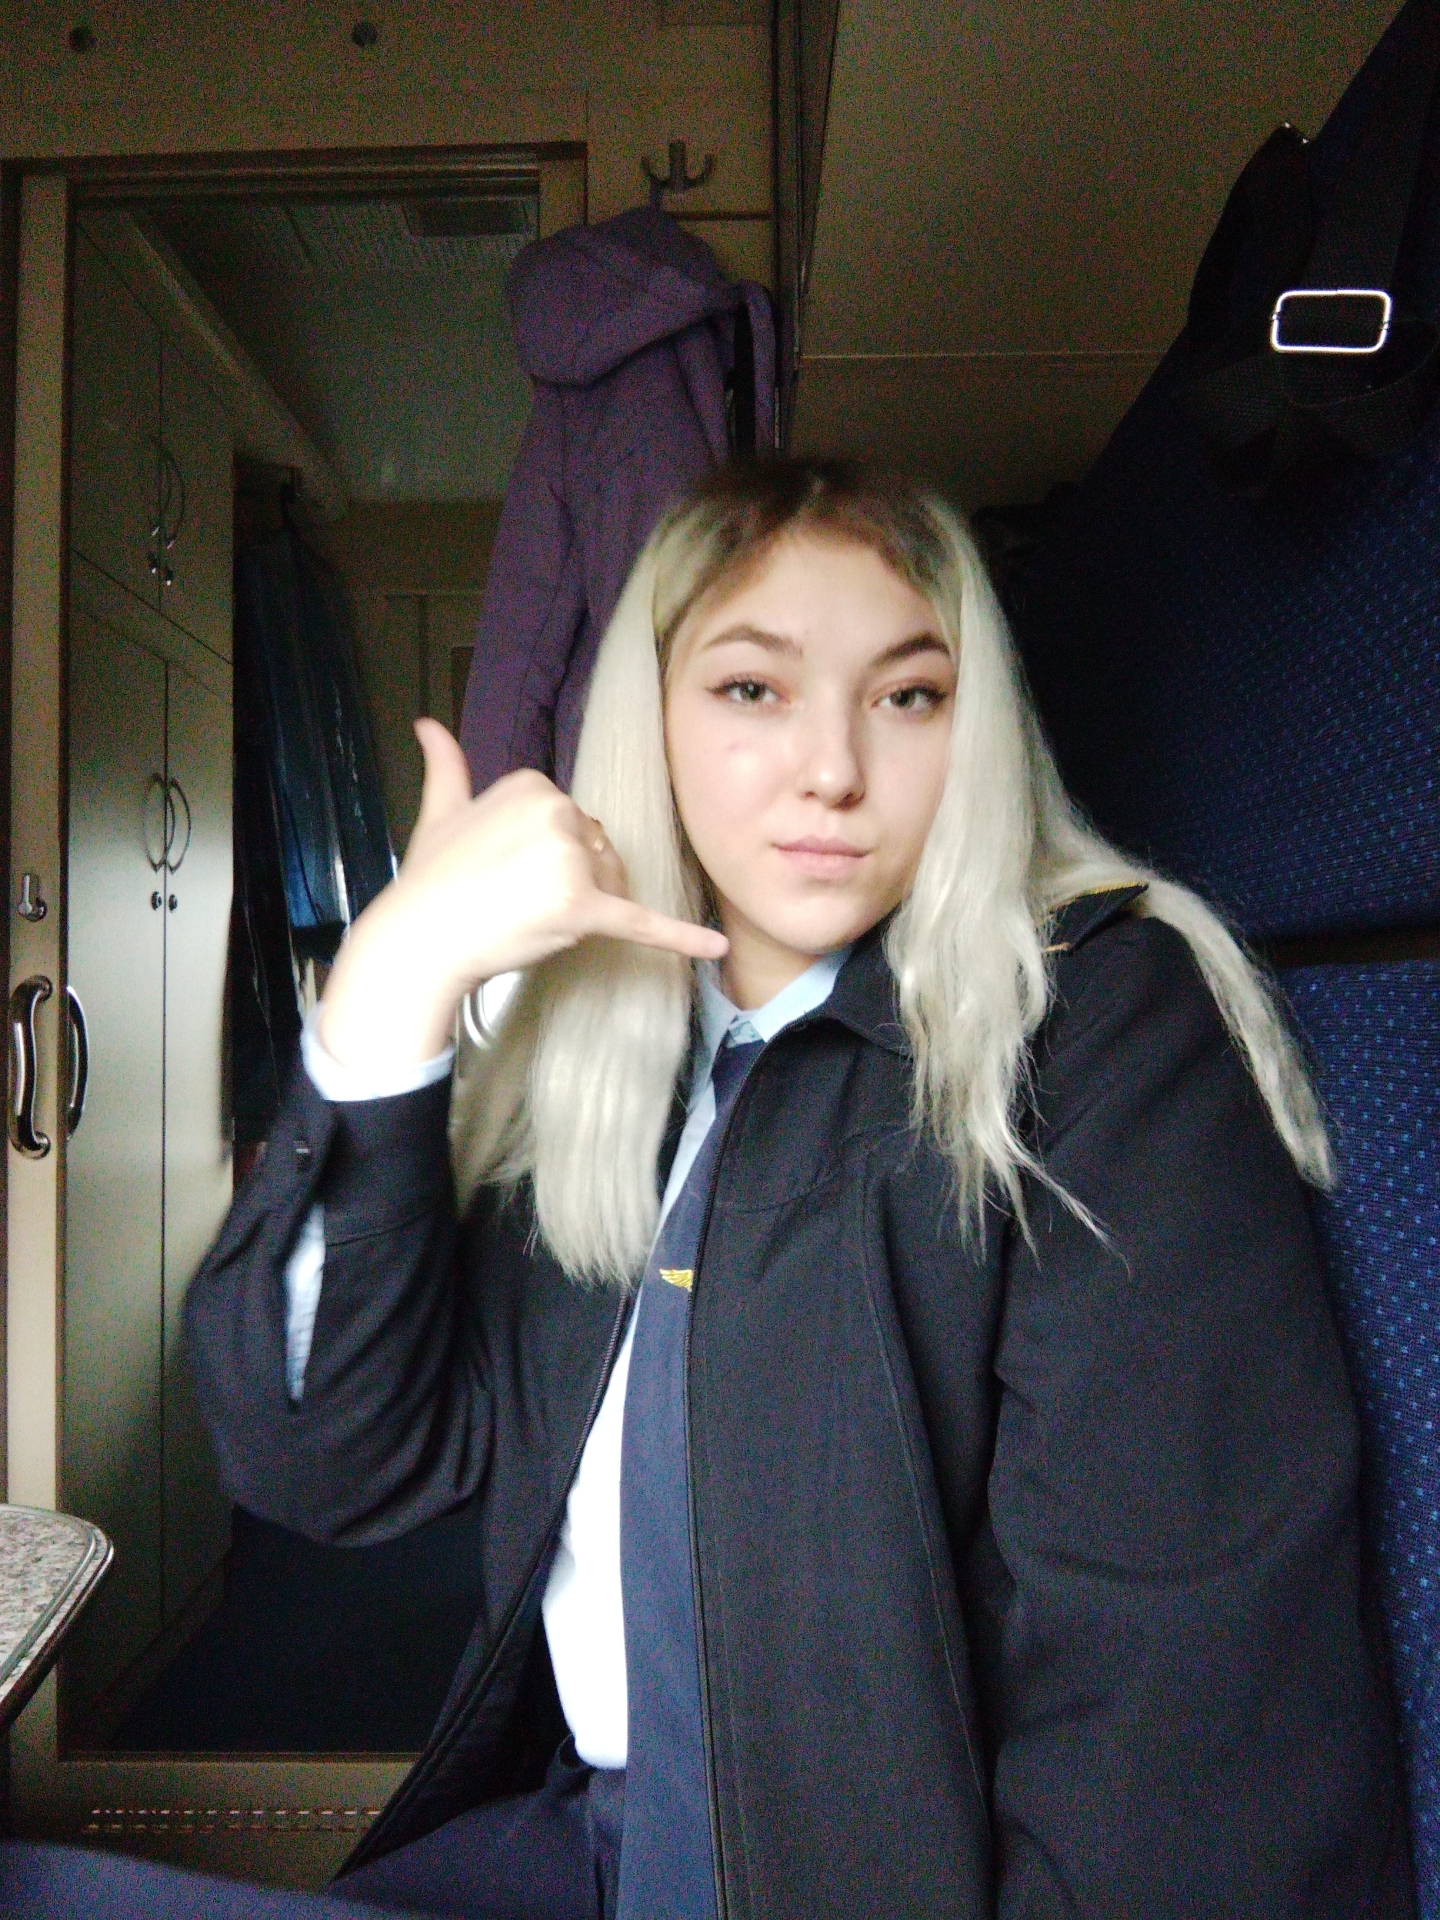
Label: noise